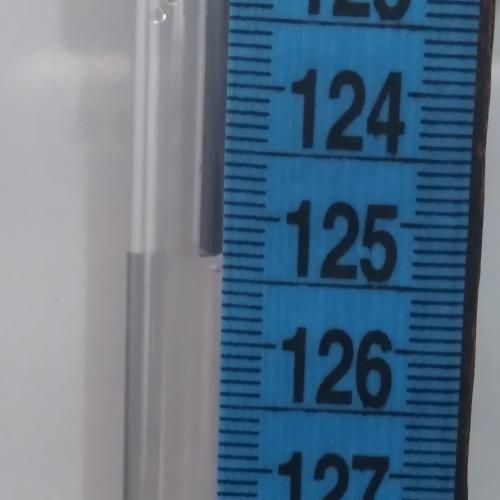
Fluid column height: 125.3 cm